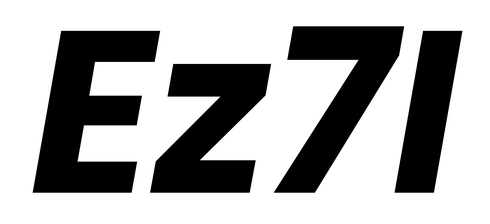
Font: Poppins-BoldItalic